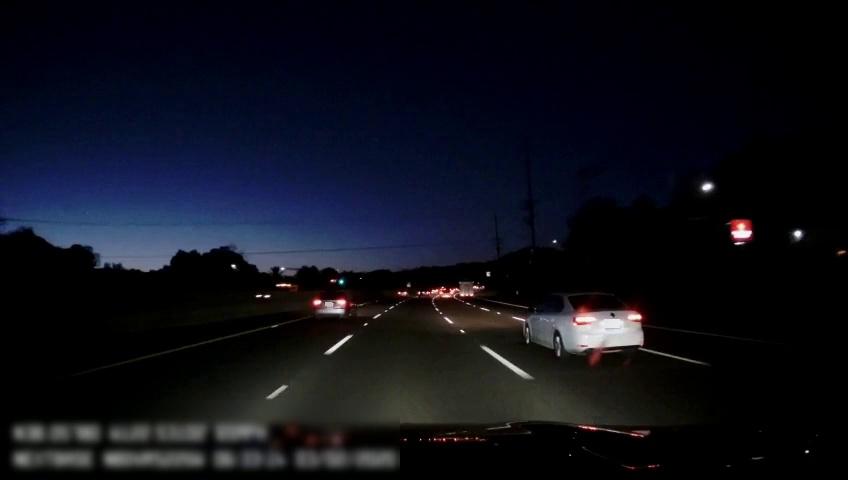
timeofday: Night
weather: Other
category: Drivable Space
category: Vehicles | Car
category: Vehicles | Van
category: Vehicles | Car
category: Vehicles | Car
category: Vehicles | Other LV
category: Vehicles | SUV
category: Lanes | Alternate Lane
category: Lanes | Current Lane
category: Lanes | Current Lane
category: Lanes | Alternate Lane
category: Lanes | Alternate Lane